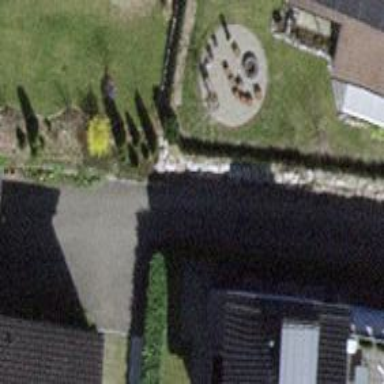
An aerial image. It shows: Hedge acting as barrier.